A spectrogram of one vibration snapshot from a rotating bearing is shown (time on one axis, frequency on the other). Determine the bearing's health state. Answer with exactly one of: normal, inner_race, outer_race, ball.
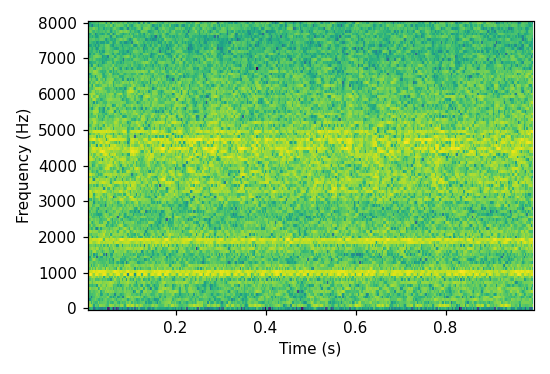
Answer: outer_race